Field crop: maize
Growth stage: 1
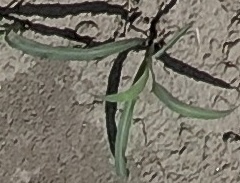
Species: sorghum